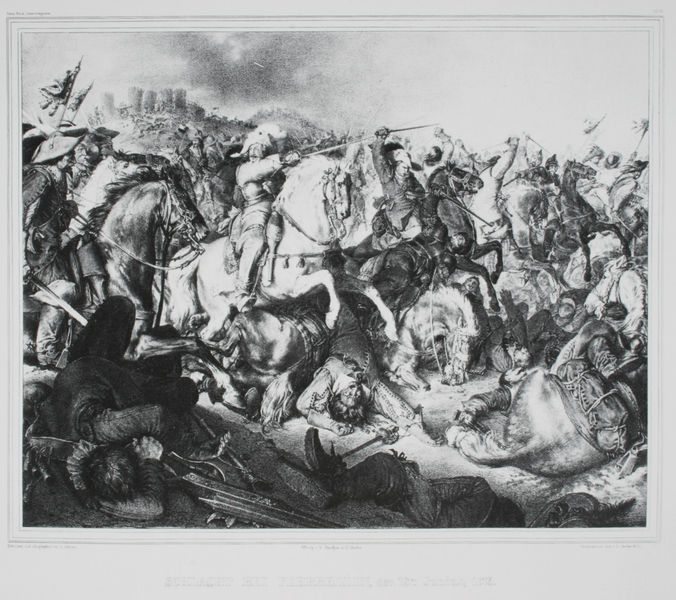
Titel: Denkwürdigkeiten aus der Brandenburgisch-Preussischen Geschichte - Blatt 6: Schlacht bei Fehrbellin, den 18ten Junius, 1675.
Künstler: Adolph Menzel
Standort: Berlin
Institution: Staatliche Museen zu Berlin, Kupferstichkabinett
Schlagwörter: angriff, dunkel, himmel, kampf, schatten, weiß, wolken, menschen, bewegung, frisur, grau, hell, licht, männer, schwarz, zeichnung, gebäude, tiere, tod, tot, toter, feld, hügel, rauch, pose, blatt, pferd, pferde, reiter, sattel, schweif, zügel, papier, fahnen, fahne, grafik, graphik, krieg, schlacht, sturm, lanze, soldaten, deutsch, burg, türme, stürmen, druck, druckgraphik, lithographie, radierung, stich, schwarzweiß, schwert, waffen, leichen, tote, verletzte, getümmel, napoleon, degen, dreispitz, helm, schuh, armee, heer, kämpfen, rüstung, schimmel, litographie, französich, gewehr, kavalerie, dolch, fall, krieger, general, lanzen, artillerie, rauchwolke, flaggen, rappen, heerführer, kreig, gefallene, schlachtross, gefallener, preschen, belagerung, sturn, wuttenow